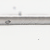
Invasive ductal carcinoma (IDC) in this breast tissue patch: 0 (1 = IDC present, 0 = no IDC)